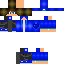
A male human skin with medium skin, wearing brown long hair dressed in a blue hoodie and black pants, featuring a closed mouth.